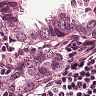
Metastatic tissue present: yes